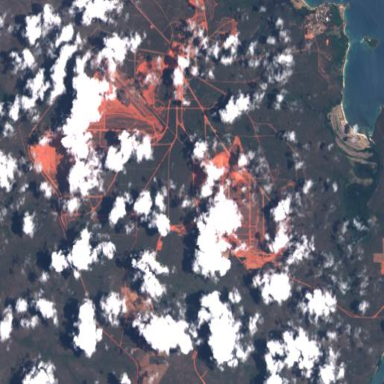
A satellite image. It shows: Industrial area used for mining operations.